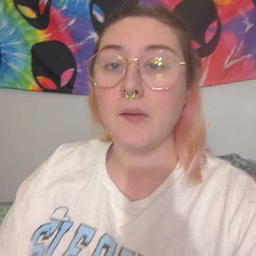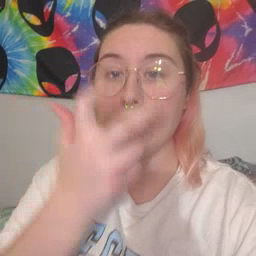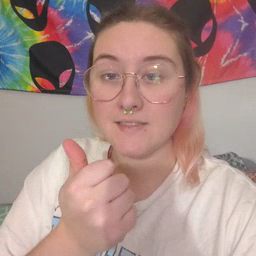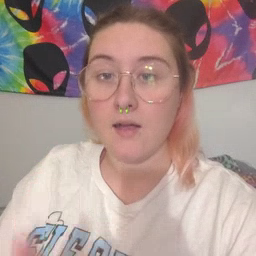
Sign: pizza